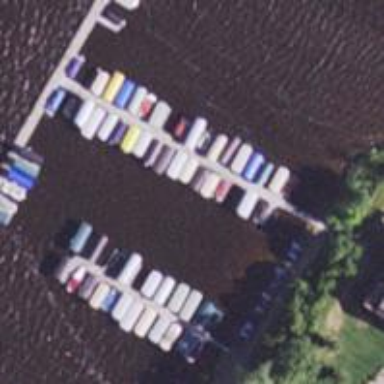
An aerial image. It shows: Marina on leisure land.